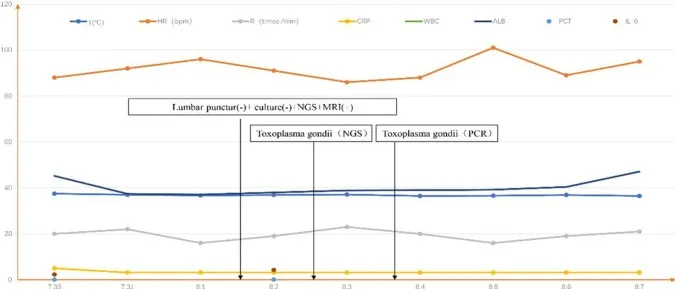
"+" means positive; "-" means negative. The beginning and end of each color bar showed the primary treatment measures during this period.
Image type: pathology (immunostaining)